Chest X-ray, AP view. Patient: 74 years old, sex M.
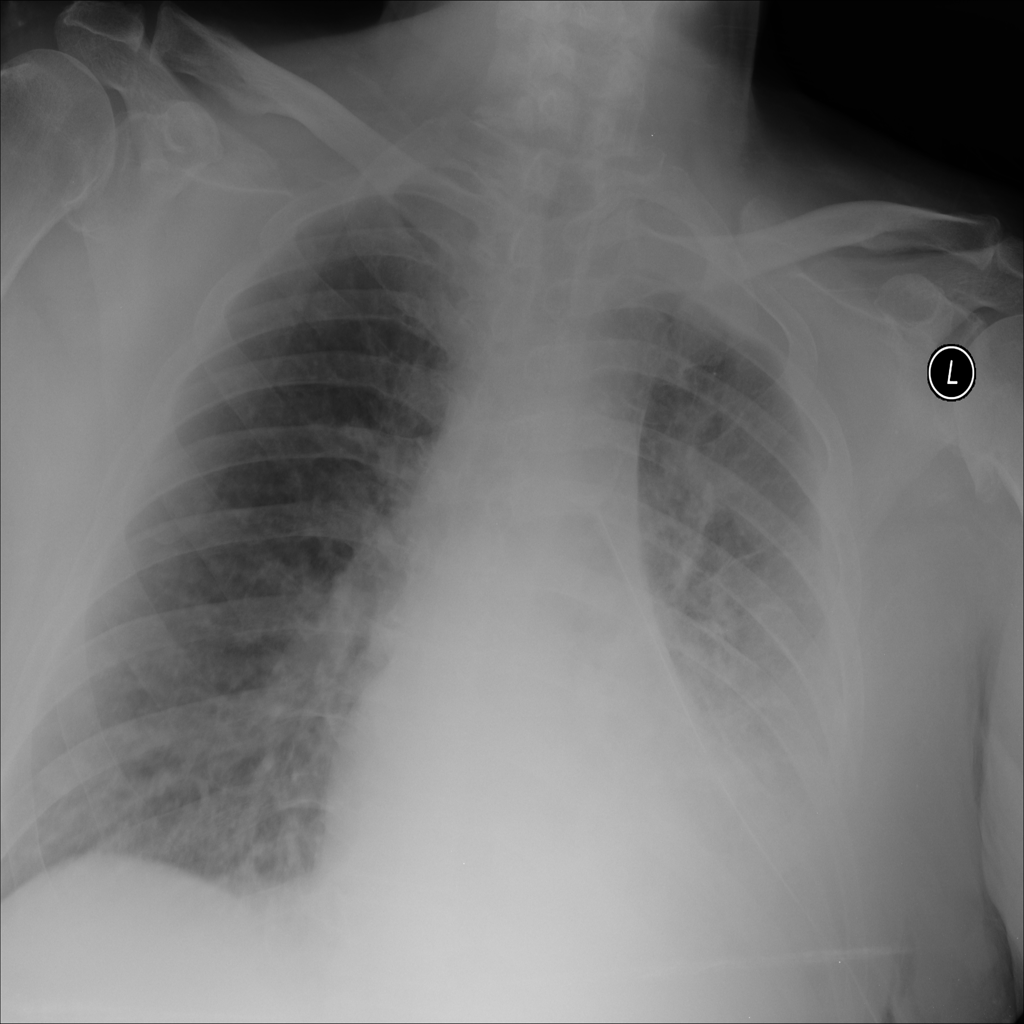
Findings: No Finding